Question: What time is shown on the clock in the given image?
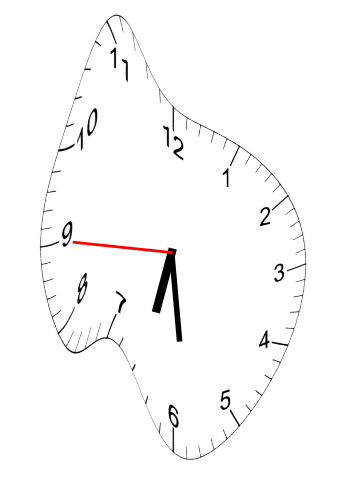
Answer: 06:28:45